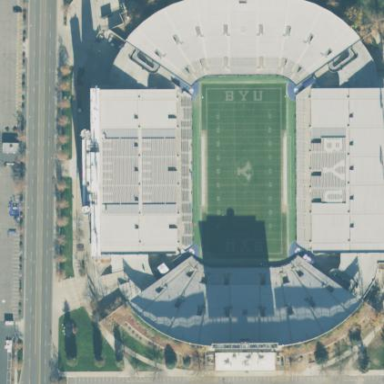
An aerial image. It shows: Stadium used for American football matches.